Question: I am working on a simple HTML5 drag and drop element. Here is my JSFiddle: <URL>
I would like to edit this so that it's impossible to drop the toolbar half way off the page. Is this possible?
In other words, I would like to prevent the toolbar being dropped half way off the page, like below:

Here is my code in full:
'''
function drag_start(event) {
console.log('drag_start', event);
var style = window.getComputedStyle(event.target, null);
event.dataTransfer.setData("text/plain",
(parseInt(style.getPropertyValue("left"),10) - event.clientX) + ',' + (parseInt(style.getPropertyValue("top"),10) - event.clientY));
}
function drag_over(event) {
event.preventDefault();
return false;
}
function drop(event) {
event.preventDefault();
var offset = event.dataTransfer.getData("text/plain").split(',');
dm.style.left = (event.clientX + parseInt(offset[0],10)) + 'px';
dm.style.top = (event.clientY + parseInt(offset[1],10)) + 'px';
return false;
}
var dm = document.getElementById('taskbar');
dm.addEventListener('dragstart',drag_start,false);
document.body.addEventListener('dragover',drag_over,false);
document.body.addEventListener('drop',drop,false)
'''
;
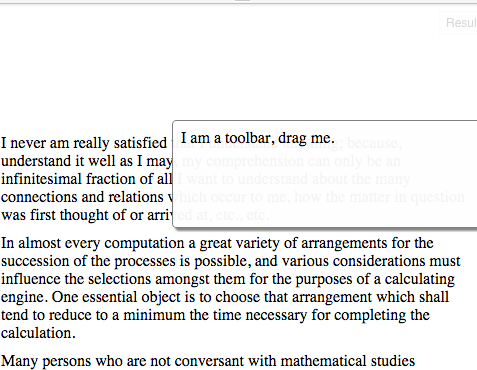
Answer: You can limit the toolbar's drag extent by changing your 'drop' event as follows:
'''
function drop(event) {
event.preventDefault();
var offset = event.dataTransfer.getData("text/plain").split(',');
var x= event.clientX + parseInt(offset[0],10);
var y= event.clientY + parseInt(offset[1],10);
var w= dm.offsetWidth;
var h= dm.offsetHeight;
dm.style.left= Math.min(window.innerWidth -w/2,Math.max(-w/2,x))+'px';
dm.style.top = Math.min(window.innerHeight-h/2,Math.max(-h/2,y))+'px';
return false;
}
'''
'x' and 'y' are based on your calculations, but they are then constrained so at least half the toolbar is always on-screen.
<URL>
## Fiddle
---
An alternative solution is to simulate the drag-drop behavior by using 'mousedown', 'mouseup', and 'mousemove'.
In 'mousedown', grab the toolbar's left and top coordinates (variables x and y), its width and height (variables w and h), and the mouse's pageX and pageY coordinates (variables px and py).
In 'mousemove', calculate the new left and top coordinates, then constrain them so at least half the element is always visible on screen:
'''
newx= x+(ev.pageX-px);
newy= y+(ev.pageY-py);
this.style.left= Math.min(window.innerWidth -w/2,Math.max(-w/2,newx))+'px';
this.style.top = Math.min(window.innerHeight-h/2,Math.max(-h/2,newy))+'px';
'''
<URL>
## Fiddle
'''
(function() {
var tb= document.querySelector('aside'),
moving,
w, h,
x, y,
newx, newy,
px,py;
tb.addEventListener('mousedown',function(ev) {
this.style.cursor= 'move';
x= tb.offsetLeft;
y= tb.offsetTop;
w= tb.offsetWidth;
h= tb.offsetHeight;
px= ev.pageX;
py= ev.pageY;
moving= true;
});
document.addEventListener('mouseup',function() {
tb.style.cursor= '';
moving= false;
});
tb.addEventListener('mousemove',function(ev) {
if(moving) {
newx= x+(ev.pageX-px);
newy= y+(ev.pageY-py);
this.style.left= Math.min(window.innerWidth -w/2,Math.max(-w/2,newx))+'px';
this.style.top = Math.min(window.innerHeight-h/2,Math.max(-h/2,newy))+'px';
}
});
document.addEventListener('mousemove', function(ev) {
if(moving) {
ev.preventDefault();
}
});
})();
'''